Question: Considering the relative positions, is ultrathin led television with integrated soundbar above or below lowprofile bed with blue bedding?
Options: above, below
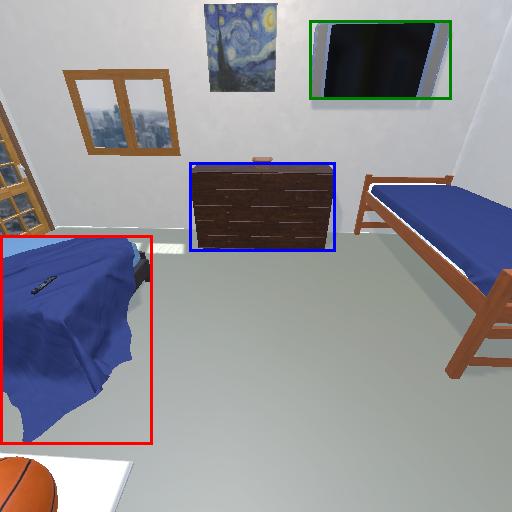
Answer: above